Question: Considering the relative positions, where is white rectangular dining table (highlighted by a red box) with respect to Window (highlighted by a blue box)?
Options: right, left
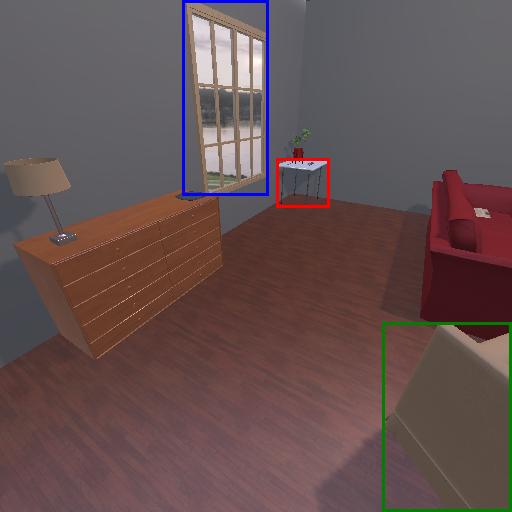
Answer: right